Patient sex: F
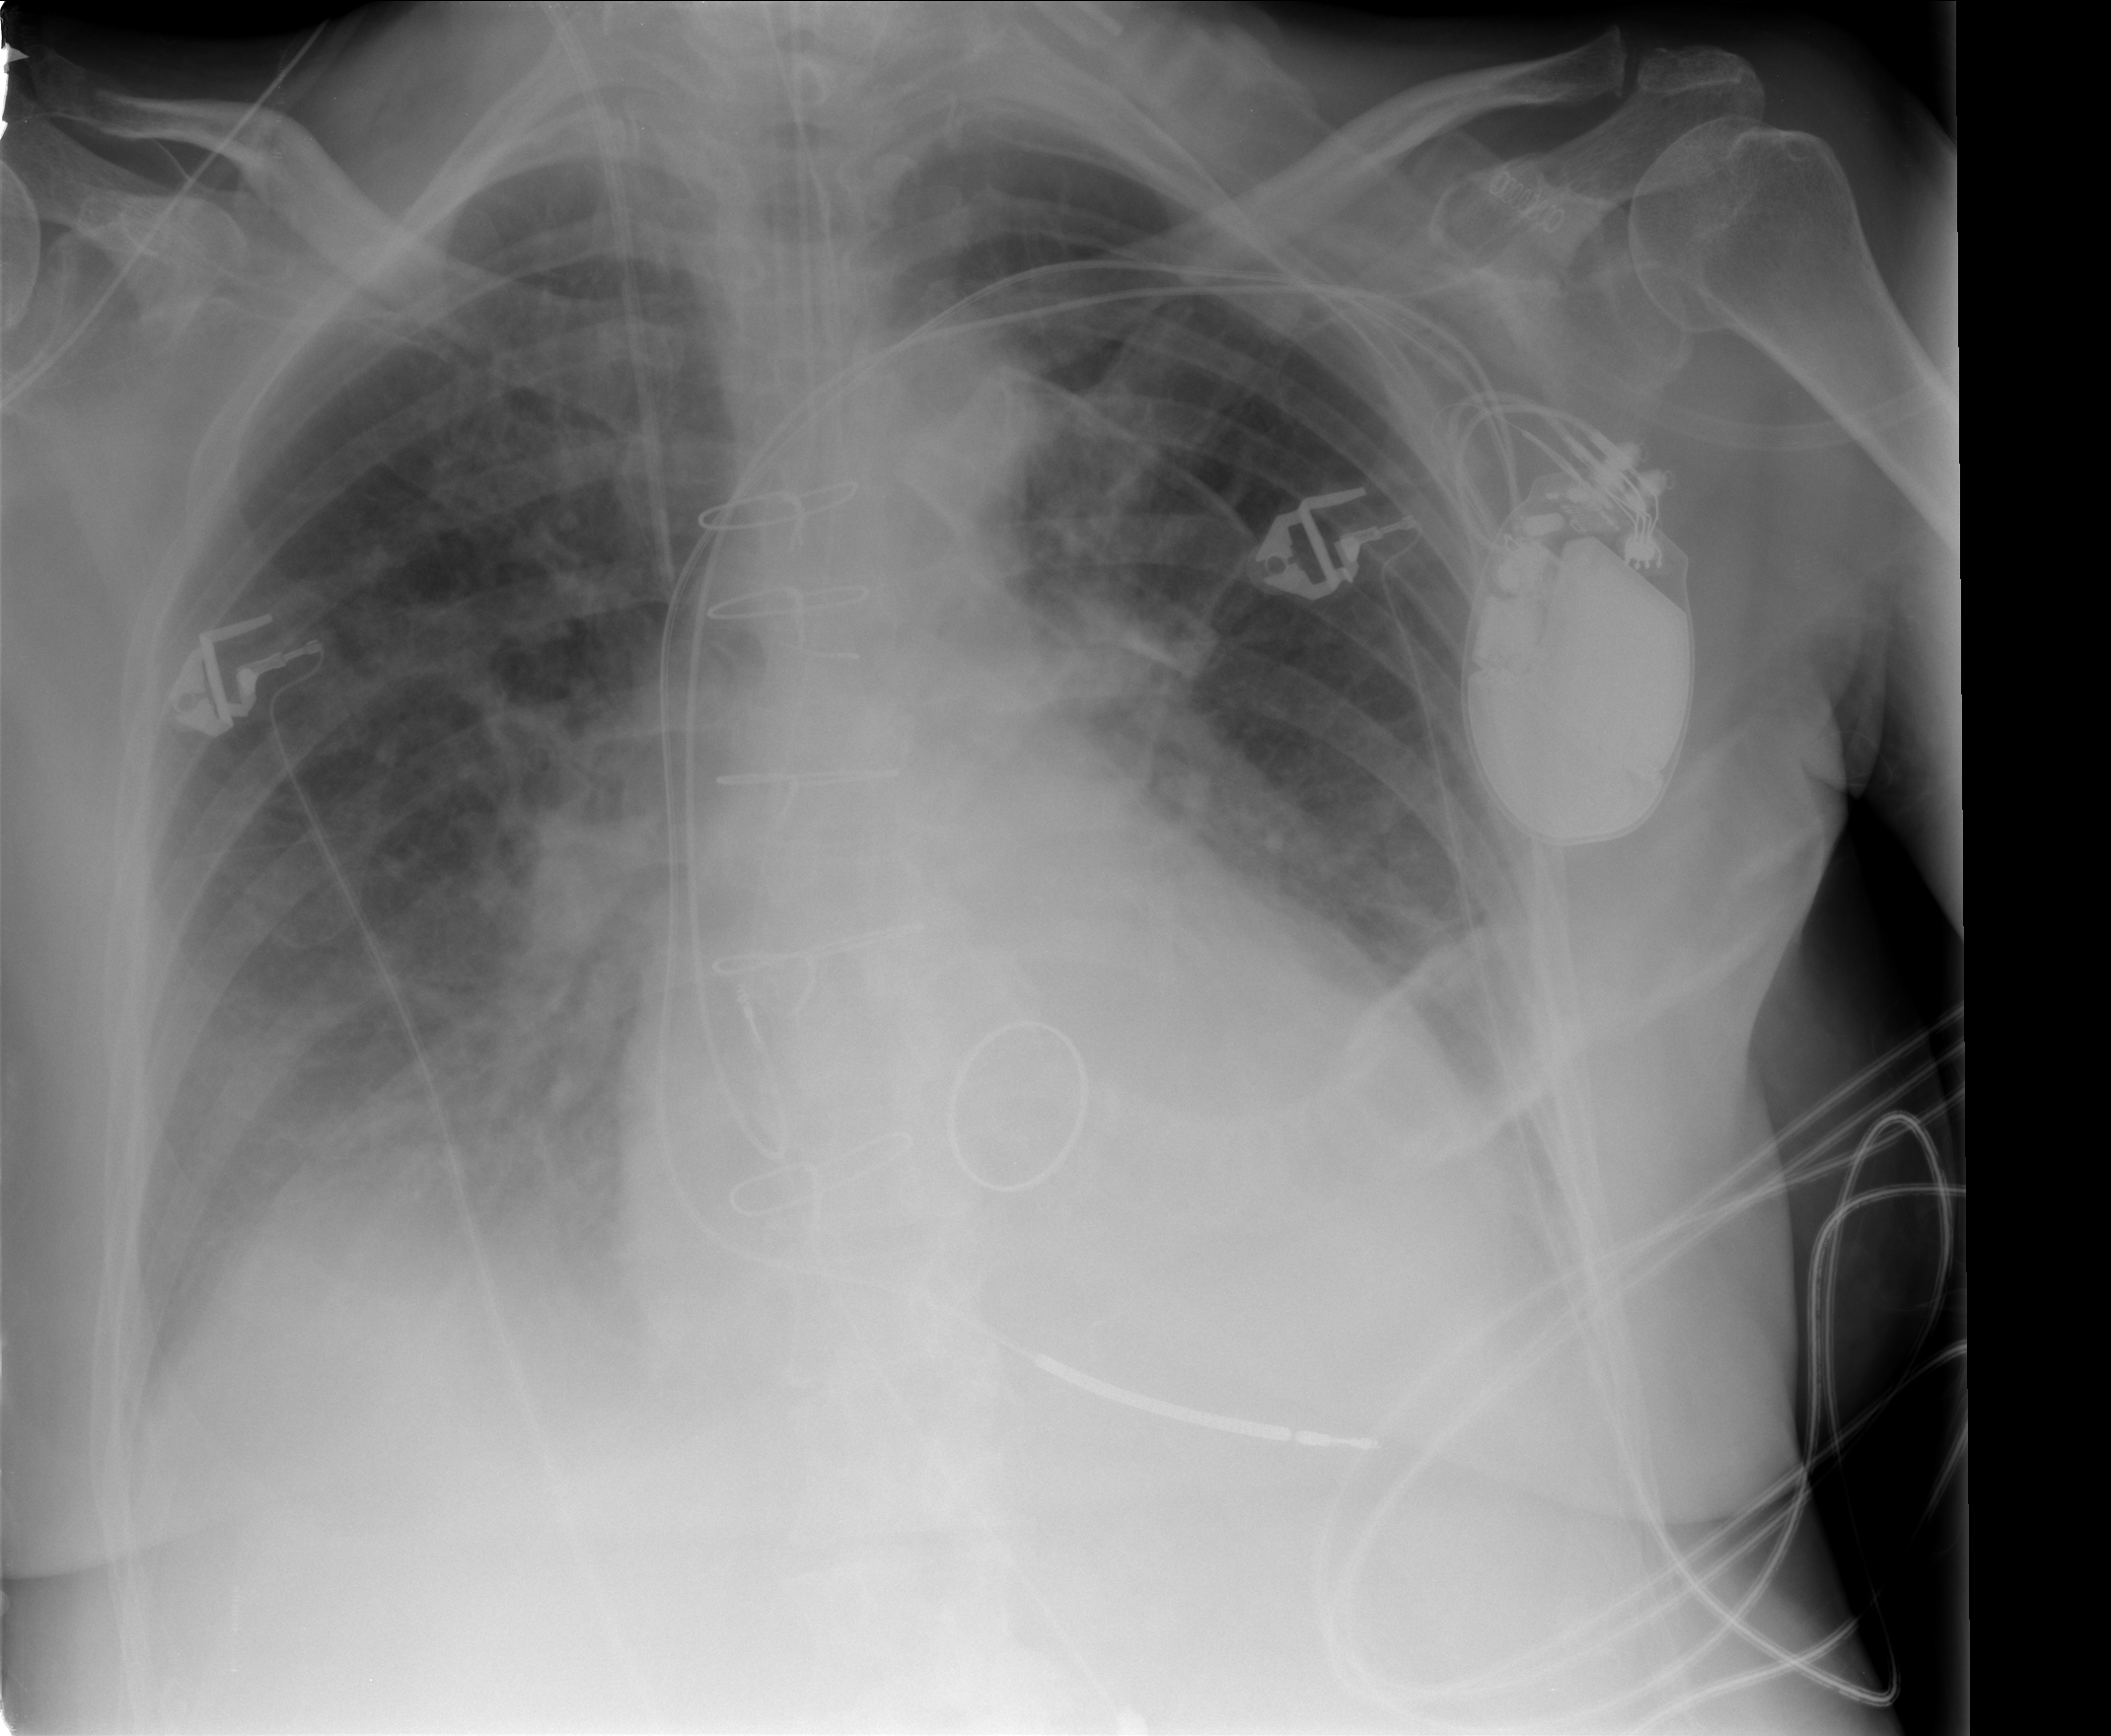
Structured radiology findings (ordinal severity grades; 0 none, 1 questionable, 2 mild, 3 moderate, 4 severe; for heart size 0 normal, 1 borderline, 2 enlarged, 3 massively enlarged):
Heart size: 2
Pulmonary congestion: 2
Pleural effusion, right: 2
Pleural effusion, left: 2
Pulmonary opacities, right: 2
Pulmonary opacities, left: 0
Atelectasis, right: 2
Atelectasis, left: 2